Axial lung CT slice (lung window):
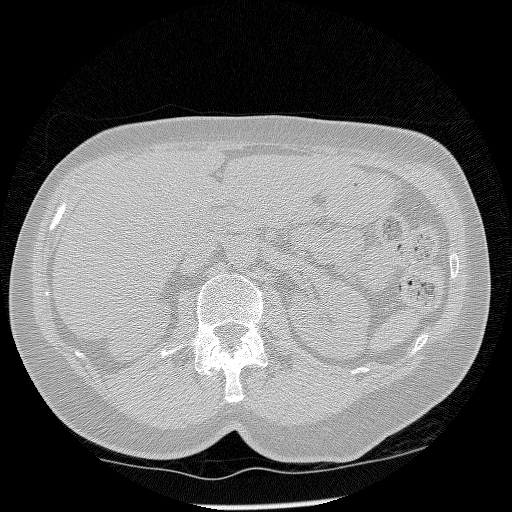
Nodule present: no